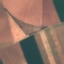
Land use / land cover class: AnnualCrop